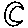
Label: moon